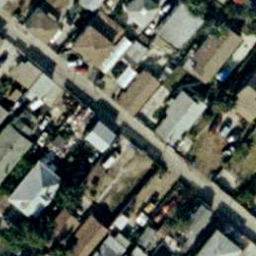
Label: residential